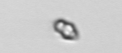
Label: Heterocapsa_rotundata